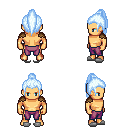
a pixel art fantasy rpg character, male body template, human, tanned skin, leather shoulder armor, magenta pants, white cyan long topknot hairstyle, white slippers, four views (front, back, left, right), 2x2 character sprite sheet, small pixel art, hard edges, no anti-aliasing